Question: I have this html table:

I would like to hide with jquery all rows matching certain values, and like this create two kinds of filters.
First filter should check the selected text on the first column and hide all rows if it's V.
The sceond should check two other colums like this:
CosmicId!=null && Coverage>400
I could need a three columns filter as well in the future.
tried some jquery selectors but couldn't manage to select correctly.
A thing to maybe mantion is that I apply jquery tables plugin later on
Thanks in advance
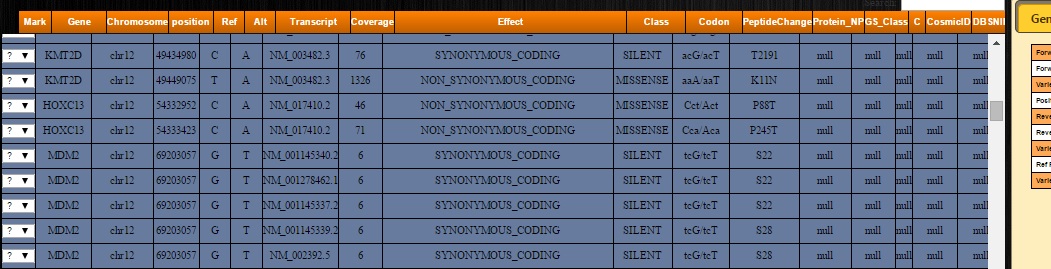
Answer: something like this? <URL>
'''
$(document).ready(function() {
$('.filter1').on('click', function() {
$('table tr').show();
$('table tr').each(function() {
if ($(this).find('select').val() == 'V') { // if V is selected, hide
$(this).hide();
}
});
});
$('.filter2').on('click', function() {
$('table tr').show();
$('table tr').each(function() {
if ($(this).find('.cosmicId').text() != 'null' && parseInt($(this).find('.coverage').text()) > 400) { // if cosmicId != null and coverage > 400, hide
$(this).hide();
}
});
});
$('.reset').on('click', function() {
$('table tr').show();
});
});
<a href="#" class="filter1">V filter</a>
<br/>
<a href="#" class="filter2">cosmicId and coverage filter</a>
<br/>
<a href="#" class="reset">reset</a>
<br/><br/>
<table>
<tr>
<td>
<select>
<option value="0">Not V</option>
<option value="V">V</option>
</select>
</td>
<td class="cosmicId">something else</td>
<td class="coverage">1000</td>
</tr>
<tr>
<td>
<select>
<option value="0">Not V</option>
<option value="V">V</option>
</select>
</td>
<td class="cosmicId">something else</td>
<td class="coverage">200</td>
</tr>
<tr>
<td>
<select>
<option value="0">Not V</option>
<option value="V">V</option>
</select>
</td>
<td class="cosmicId">null</td>
<td class="coverage">900</td>
</tr>
<tr>
<td>
<select>
<option value="0">Not V</option>
<option value="V">V</option>
</select>
</td>
<td class="cosmicId">
null
</td>
<td class="coverage">
100
</td>
</tr>
</table>
'''